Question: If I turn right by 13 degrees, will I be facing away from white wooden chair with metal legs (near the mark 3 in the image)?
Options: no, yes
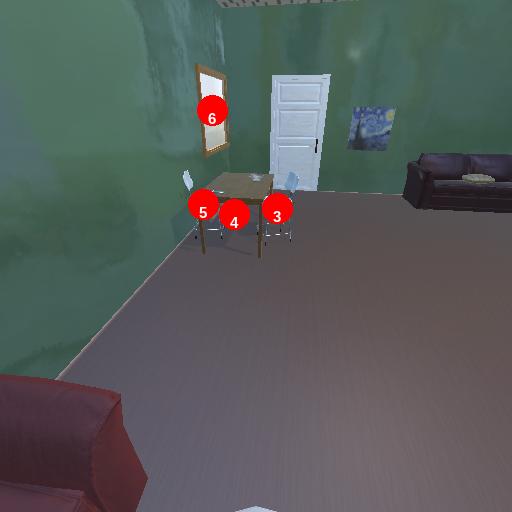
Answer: no